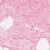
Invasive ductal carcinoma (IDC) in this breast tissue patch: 0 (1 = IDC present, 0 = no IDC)